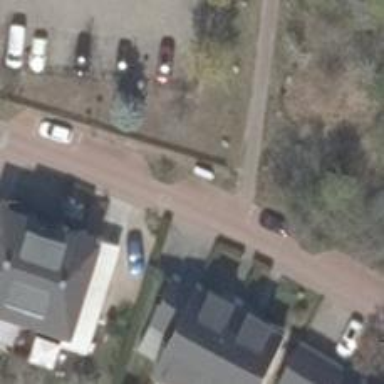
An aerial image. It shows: Living street.